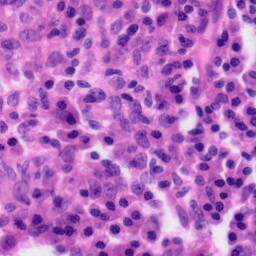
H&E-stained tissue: Tonsil